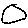
Label: circle